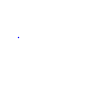
Particle: pion